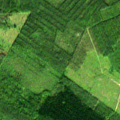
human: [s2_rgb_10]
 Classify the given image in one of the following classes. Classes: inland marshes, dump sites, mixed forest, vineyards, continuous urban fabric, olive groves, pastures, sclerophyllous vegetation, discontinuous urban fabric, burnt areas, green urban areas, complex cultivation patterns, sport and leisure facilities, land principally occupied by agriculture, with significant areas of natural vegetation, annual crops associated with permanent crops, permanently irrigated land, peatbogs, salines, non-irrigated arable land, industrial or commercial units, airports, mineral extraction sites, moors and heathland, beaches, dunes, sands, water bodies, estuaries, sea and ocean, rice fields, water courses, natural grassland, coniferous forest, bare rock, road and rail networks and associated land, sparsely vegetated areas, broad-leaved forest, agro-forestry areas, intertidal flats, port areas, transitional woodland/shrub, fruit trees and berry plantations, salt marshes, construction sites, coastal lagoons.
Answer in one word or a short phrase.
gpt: broad-leaved forest, coniferous forest, mixed forest, transitional woodland/shrub